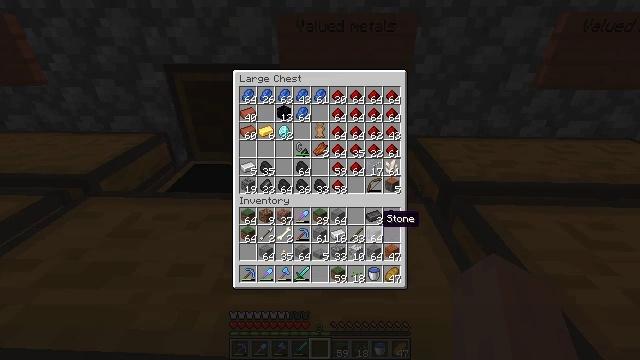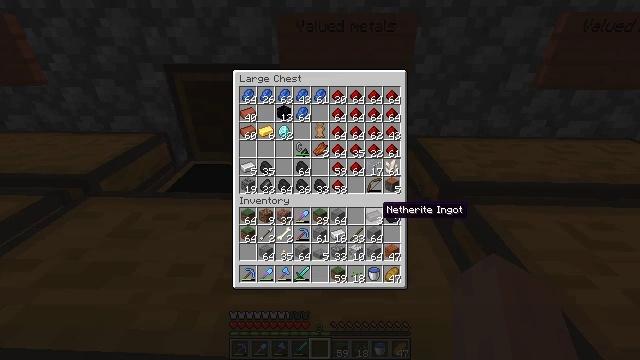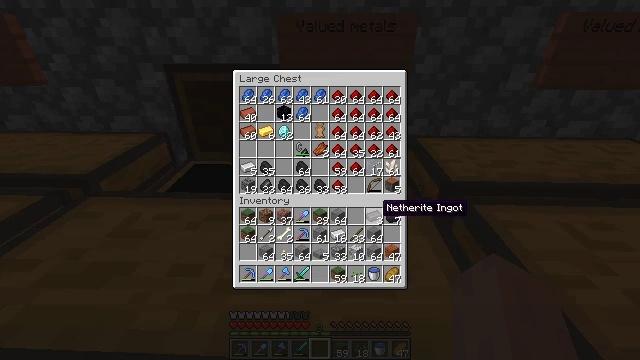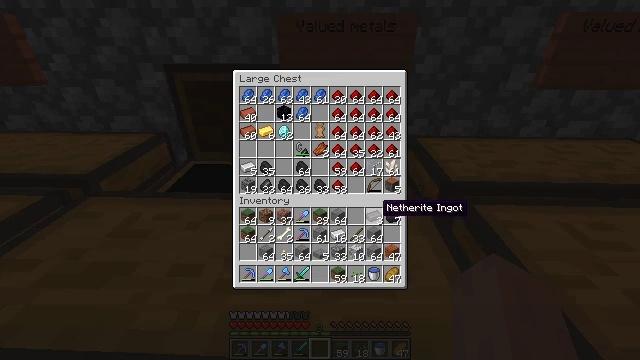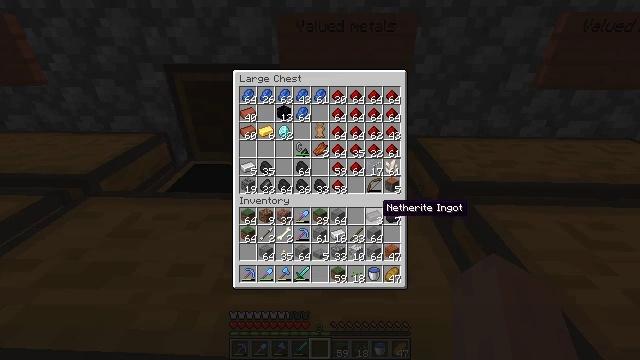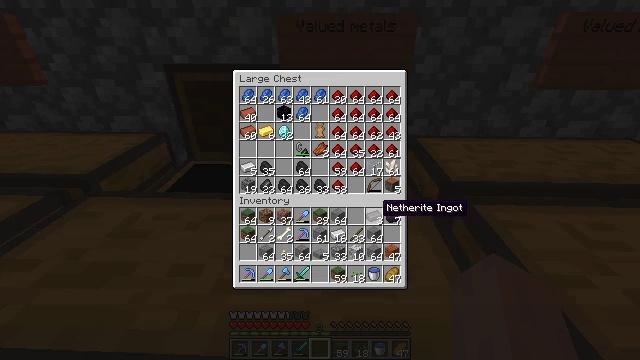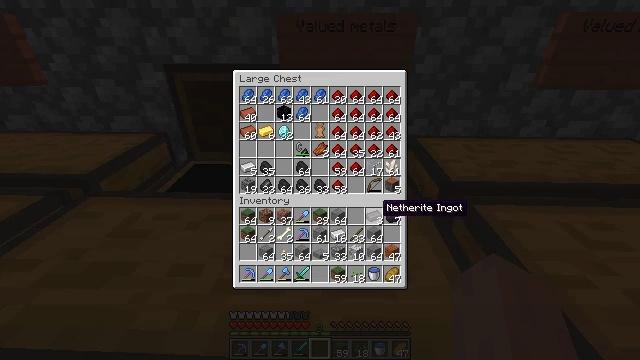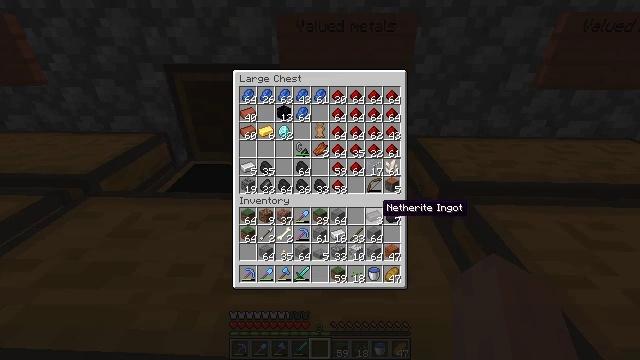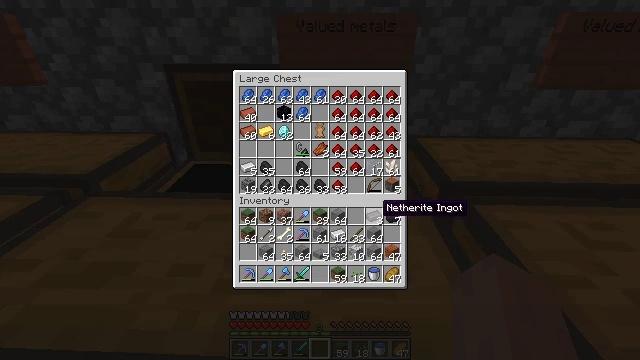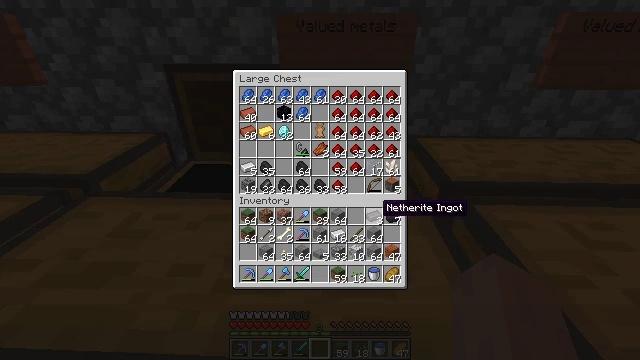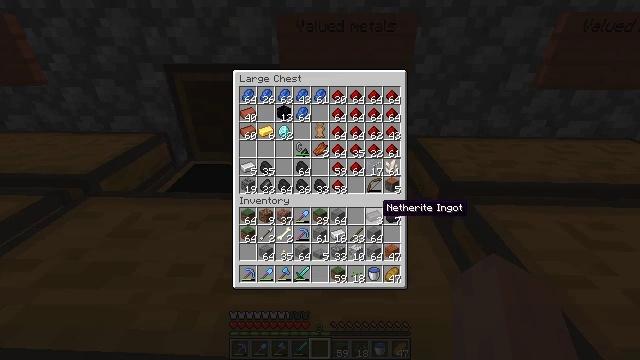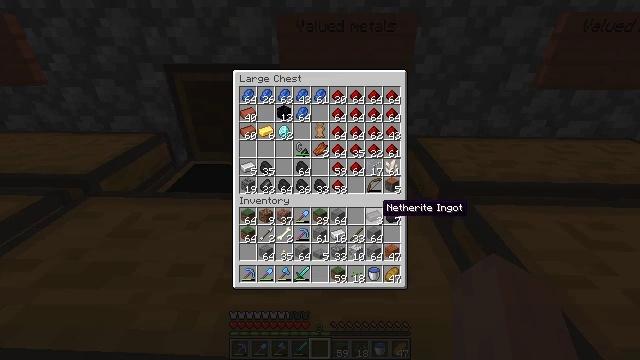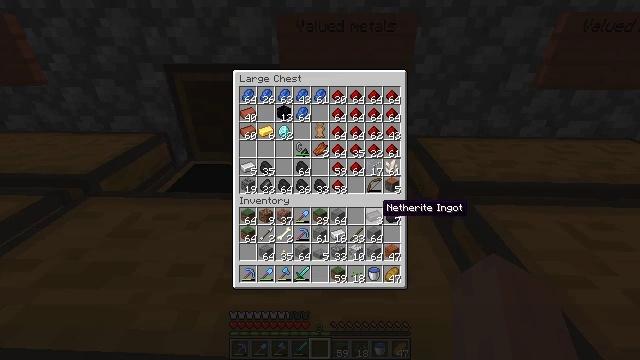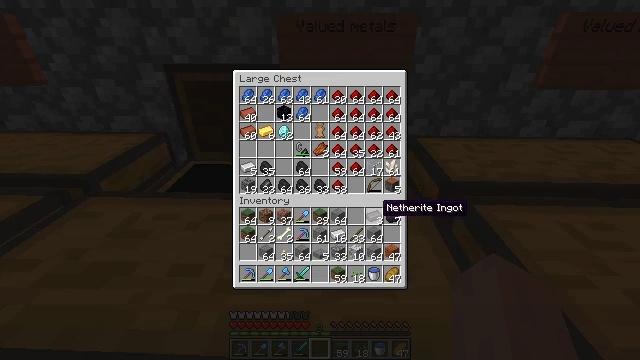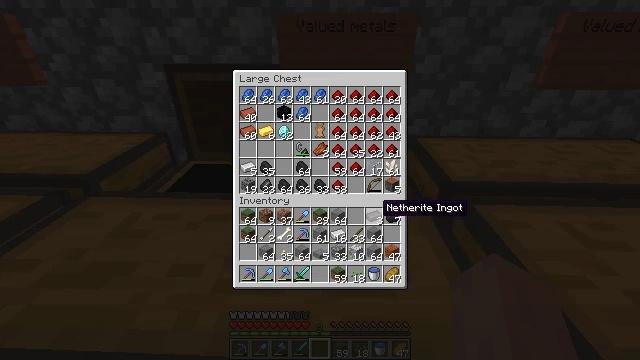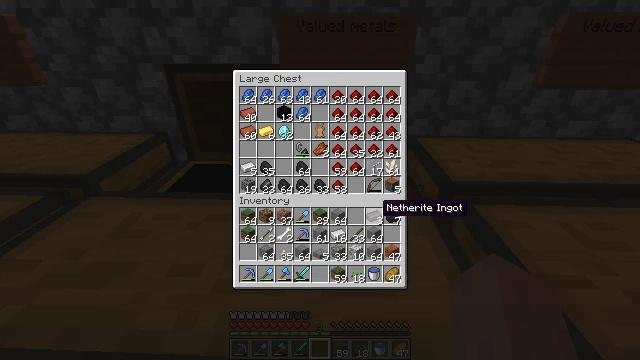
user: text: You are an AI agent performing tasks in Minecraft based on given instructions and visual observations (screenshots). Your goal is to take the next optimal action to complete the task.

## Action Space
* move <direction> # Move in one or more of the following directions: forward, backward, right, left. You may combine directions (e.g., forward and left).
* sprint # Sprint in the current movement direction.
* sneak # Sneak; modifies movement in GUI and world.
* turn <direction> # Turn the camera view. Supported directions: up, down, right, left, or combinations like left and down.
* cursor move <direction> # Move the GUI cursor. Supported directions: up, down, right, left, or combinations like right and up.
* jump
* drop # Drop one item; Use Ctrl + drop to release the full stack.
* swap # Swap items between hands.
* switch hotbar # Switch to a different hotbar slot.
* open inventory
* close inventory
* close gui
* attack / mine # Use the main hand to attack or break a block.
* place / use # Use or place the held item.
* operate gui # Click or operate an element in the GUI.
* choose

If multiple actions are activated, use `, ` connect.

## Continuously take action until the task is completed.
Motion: motion action
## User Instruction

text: Drop a grass block.
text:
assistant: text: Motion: cursor move up
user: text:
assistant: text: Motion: no_op
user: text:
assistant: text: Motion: no_op
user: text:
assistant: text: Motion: no_op
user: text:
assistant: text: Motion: no_op
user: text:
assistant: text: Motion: no_op
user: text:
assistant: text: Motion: no_op
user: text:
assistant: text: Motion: no_op
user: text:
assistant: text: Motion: no_op
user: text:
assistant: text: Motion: no_op
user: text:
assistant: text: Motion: no_op
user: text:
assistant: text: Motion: no_op
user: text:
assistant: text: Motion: no_op
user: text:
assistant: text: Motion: no_op
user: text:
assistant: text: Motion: no_op
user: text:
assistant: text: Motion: operate gui
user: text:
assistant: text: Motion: operate gui
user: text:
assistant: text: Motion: operate gui
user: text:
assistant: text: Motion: cursor move left and up
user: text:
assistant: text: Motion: cursor move left and up
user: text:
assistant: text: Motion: cursor move left and up
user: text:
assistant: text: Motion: cursor move left and up
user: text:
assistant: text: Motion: no_op
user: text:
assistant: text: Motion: no_op
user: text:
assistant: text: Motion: no_op
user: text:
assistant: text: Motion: no_op
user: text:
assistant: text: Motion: no_op
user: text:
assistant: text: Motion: no_op
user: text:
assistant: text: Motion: no_op
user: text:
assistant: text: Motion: no_op